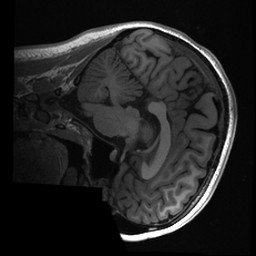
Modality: T1w
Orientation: sagittal
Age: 24
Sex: female